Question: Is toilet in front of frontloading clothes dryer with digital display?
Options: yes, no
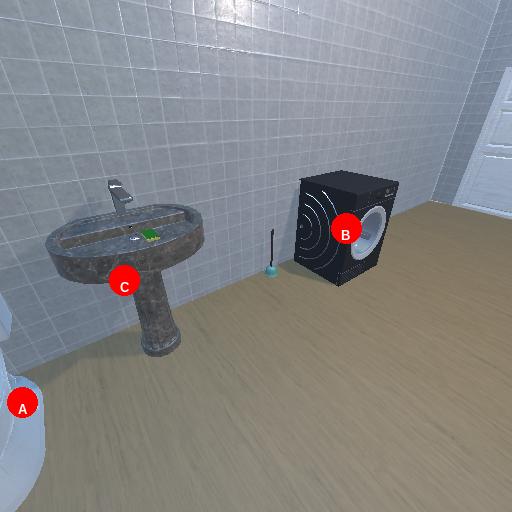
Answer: yes